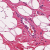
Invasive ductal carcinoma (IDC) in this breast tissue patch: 0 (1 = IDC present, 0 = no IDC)